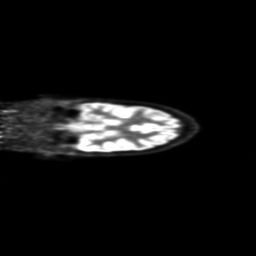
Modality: PET
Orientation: coronal
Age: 29
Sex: male
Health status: ill